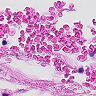
Metastatic tissue present: no